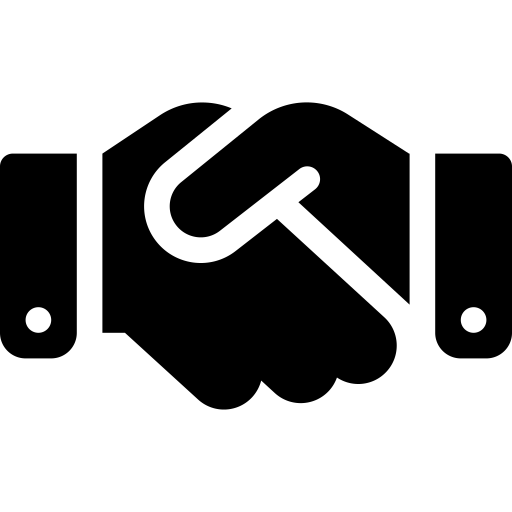
Tags: icon, FontAwesome, fa-icon, solid, handshake